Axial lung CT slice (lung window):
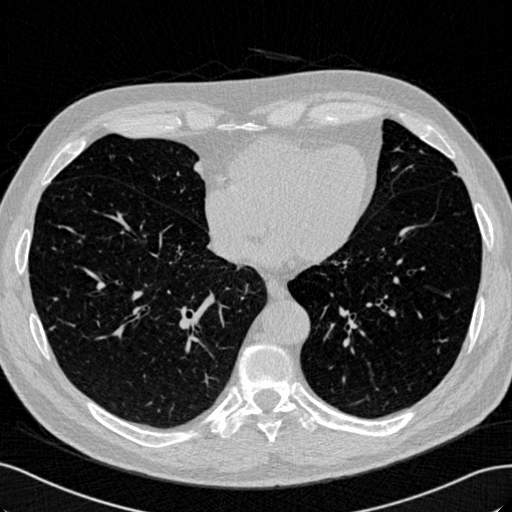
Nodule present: no